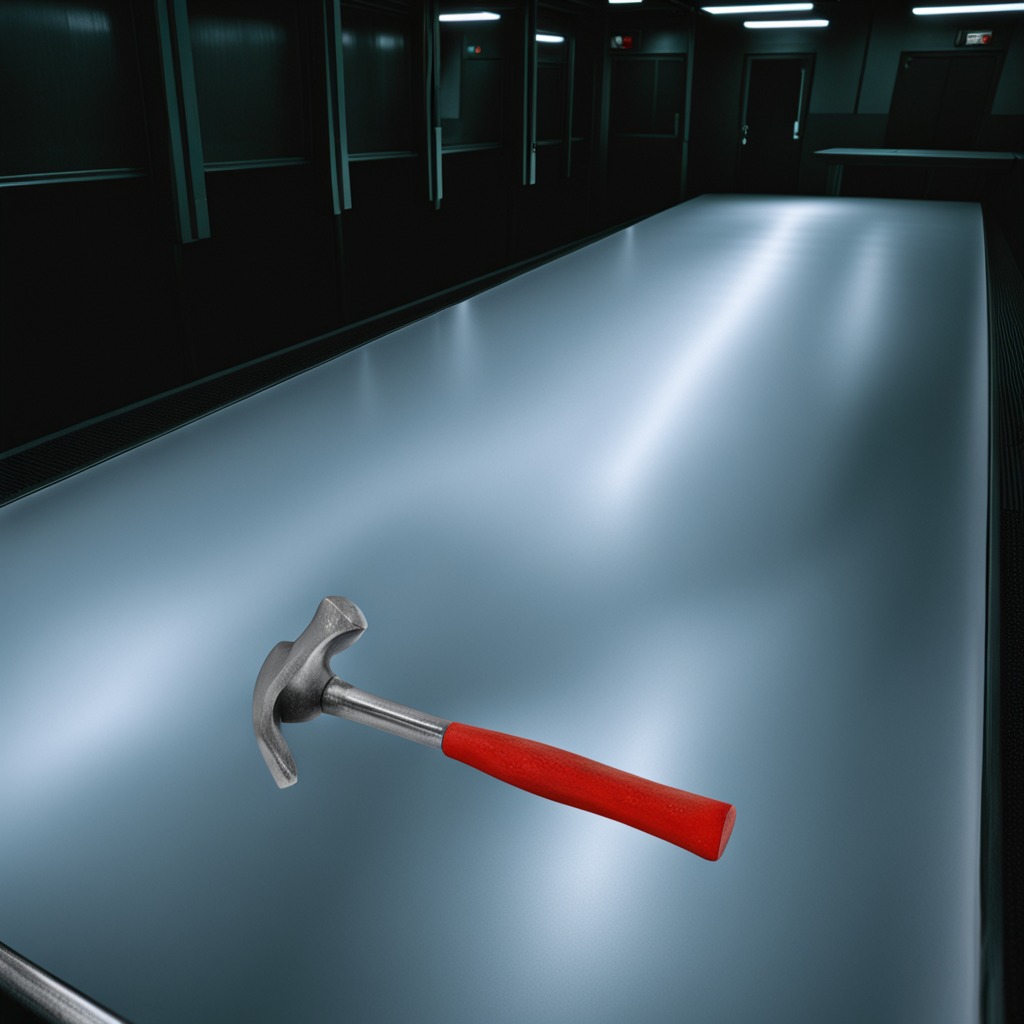
A hammer is lying on the table in the railway signal maintenance room.